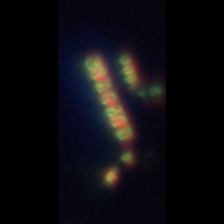
Taxon: Chaetoceros
Group: Diatoms